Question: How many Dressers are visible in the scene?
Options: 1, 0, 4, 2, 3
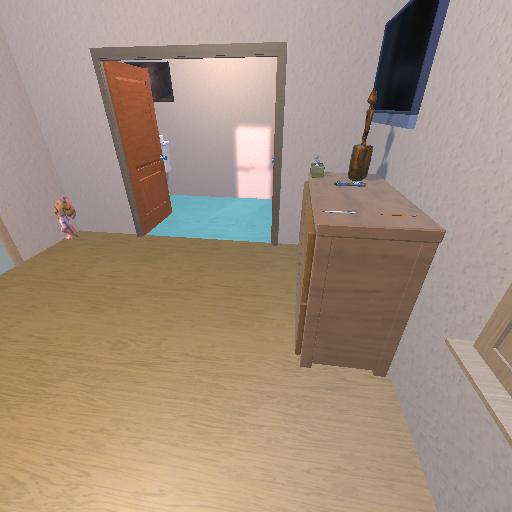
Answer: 1